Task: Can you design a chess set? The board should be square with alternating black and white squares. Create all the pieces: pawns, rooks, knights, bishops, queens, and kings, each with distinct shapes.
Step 4374:
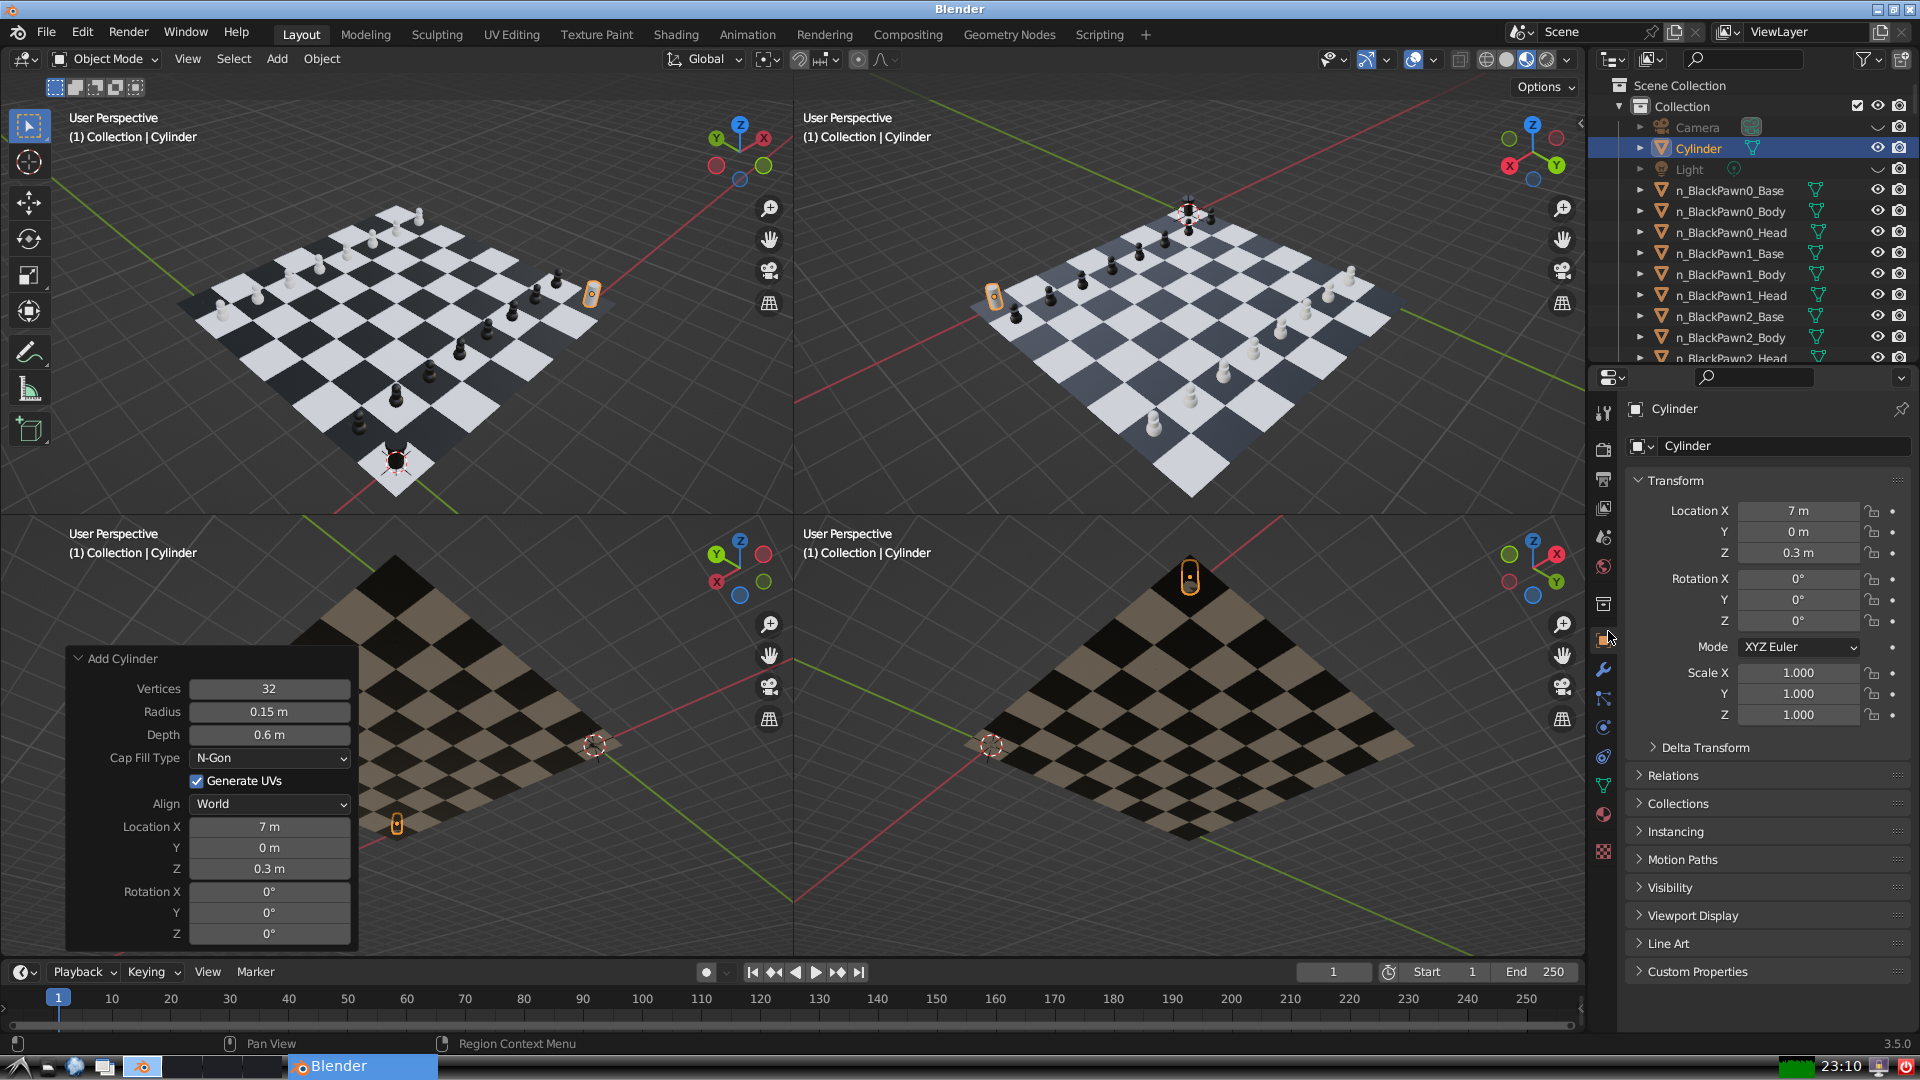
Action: {"mouse_move": [1732, 445]}